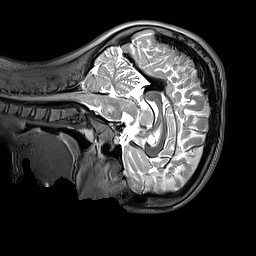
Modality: T2w
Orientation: sagittal
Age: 10
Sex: female
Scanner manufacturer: siemens
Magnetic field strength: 3 T
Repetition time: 3.2 s
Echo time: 0.408 s